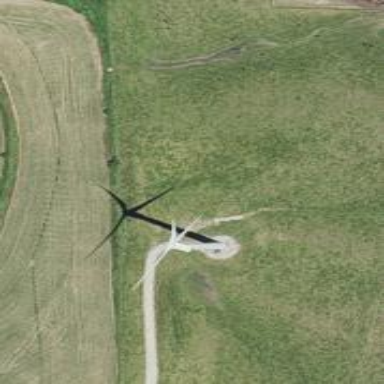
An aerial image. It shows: Wind generator using horizontal axis wind turbines.